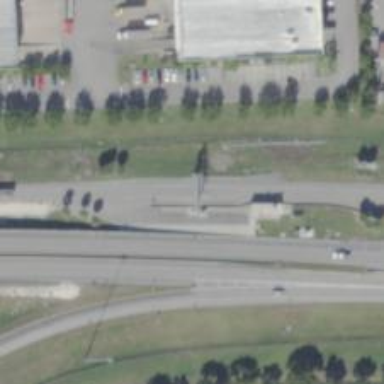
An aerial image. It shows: Toll gantry on the road.